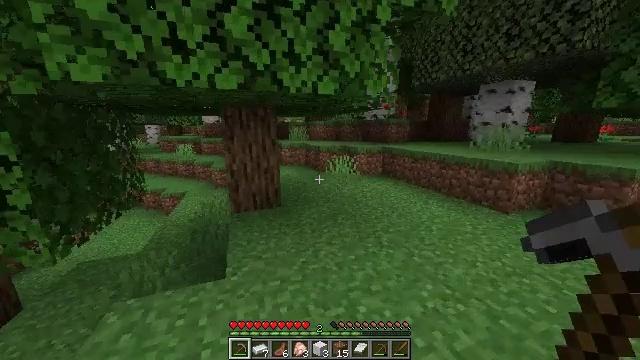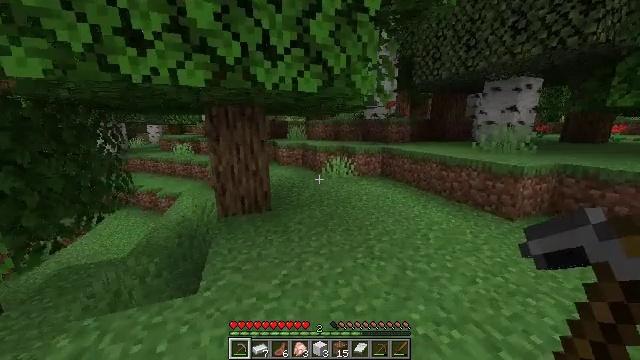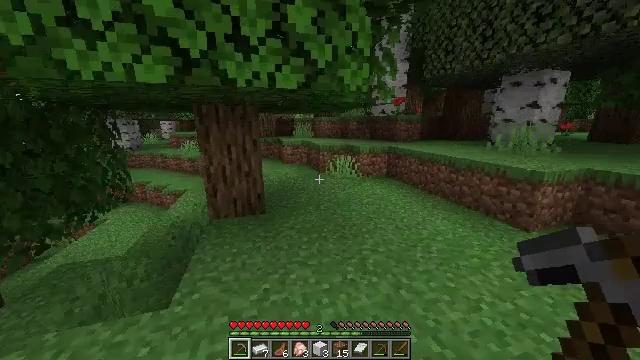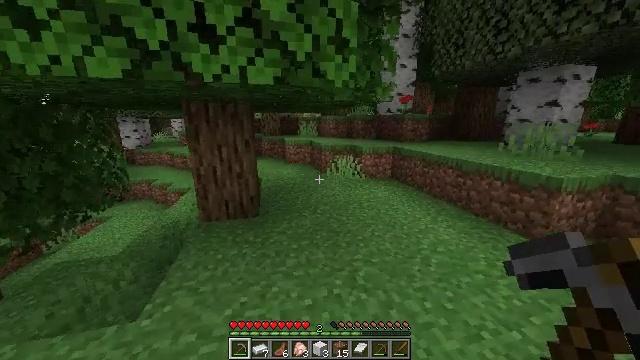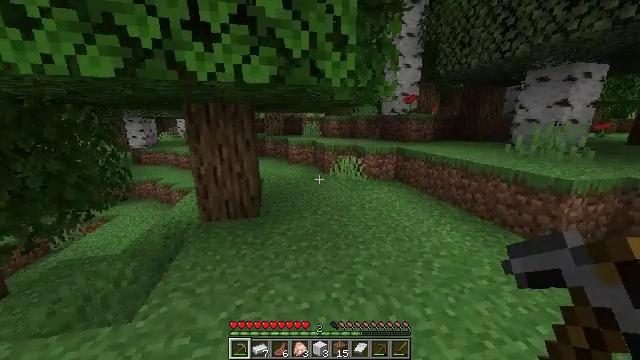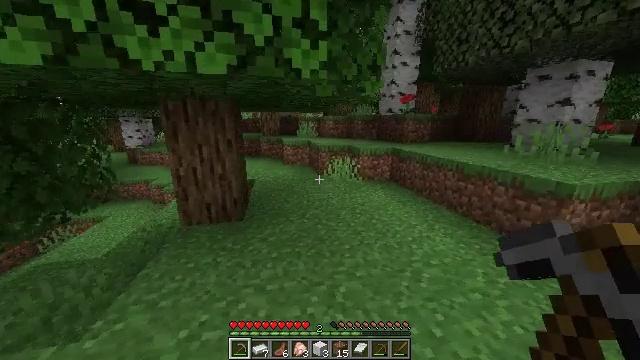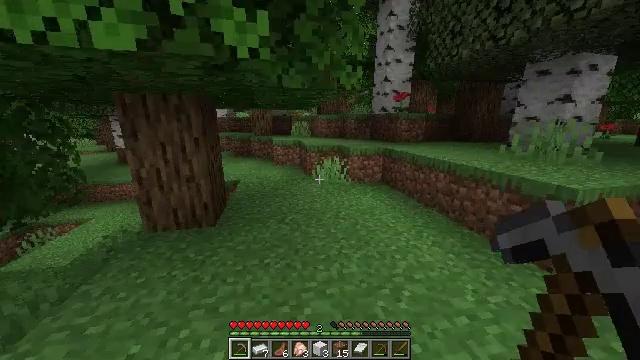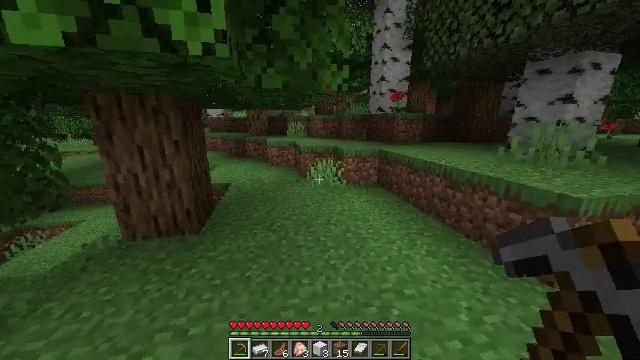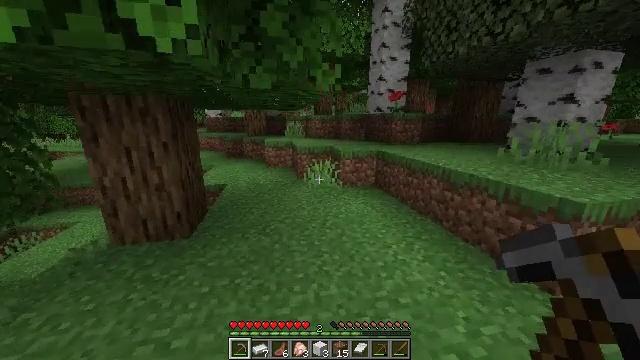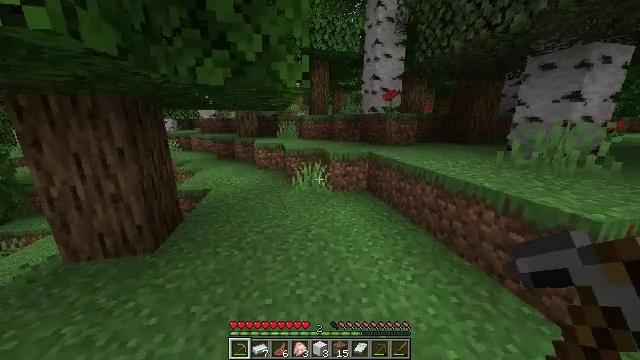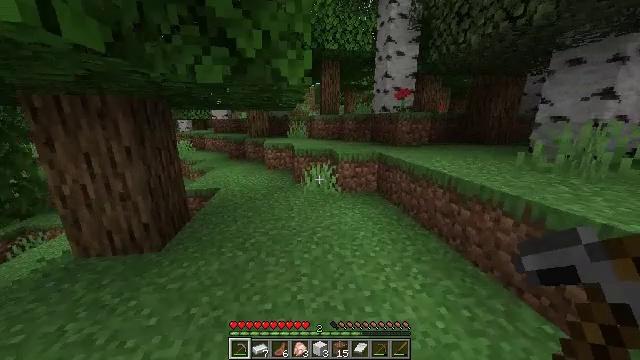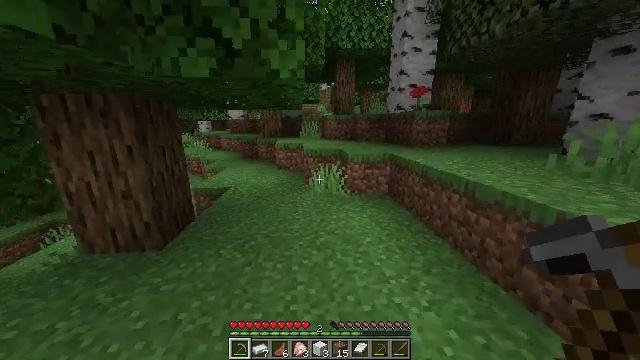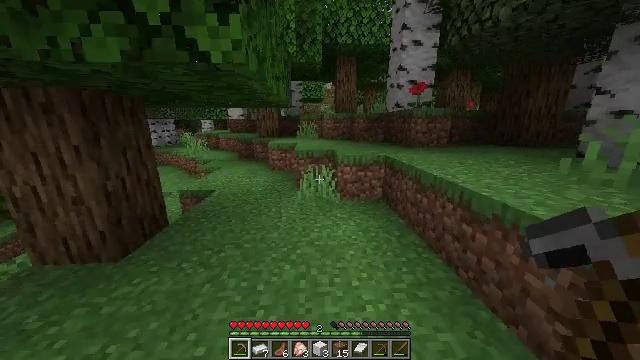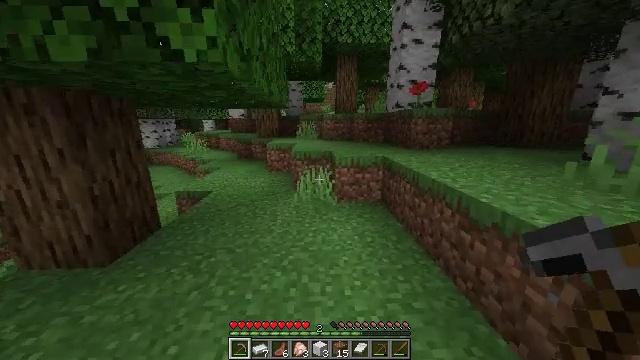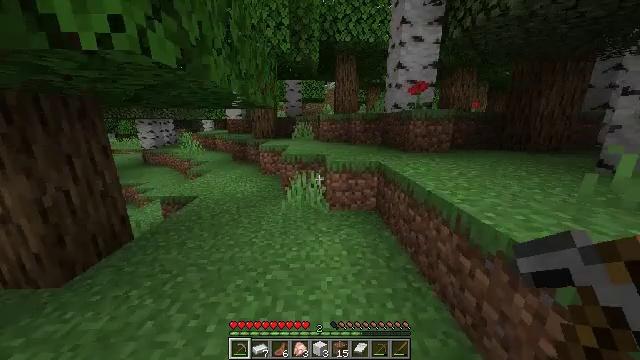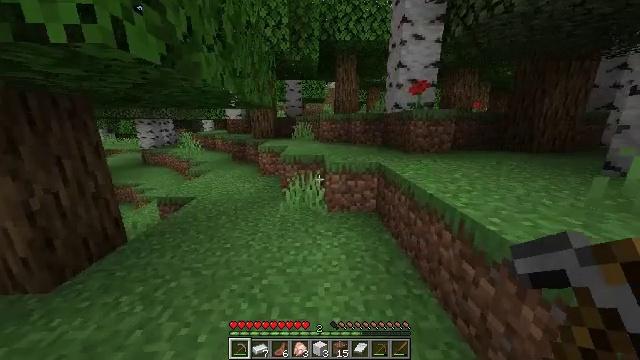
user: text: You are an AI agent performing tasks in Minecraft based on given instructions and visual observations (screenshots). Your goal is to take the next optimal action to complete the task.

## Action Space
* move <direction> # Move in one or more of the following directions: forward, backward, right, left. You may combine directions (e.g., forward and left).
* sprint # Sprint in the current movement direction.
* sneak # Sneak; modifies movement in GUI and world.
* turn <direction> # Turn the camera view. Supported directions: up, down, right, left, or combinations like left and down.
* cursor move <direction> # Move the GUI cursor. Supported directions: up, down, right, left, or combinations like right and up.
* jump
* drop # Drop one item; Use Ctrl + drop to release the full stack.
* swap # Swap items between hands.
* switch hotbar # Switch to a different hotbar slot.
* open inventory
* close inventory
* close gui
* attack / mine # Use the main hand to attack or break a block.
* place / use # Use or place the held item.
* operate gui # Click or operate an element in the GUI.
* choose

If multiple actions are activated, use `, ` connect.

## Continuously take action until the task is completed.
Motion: motion action
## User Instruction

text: Mine a chest to move it.
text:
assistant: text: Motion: move forward and move right
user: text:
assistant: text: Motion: move forward and move right, turn left
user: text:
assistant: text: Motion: move forward and move right, turn left
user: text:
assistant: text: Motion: move forward and move right, turn left
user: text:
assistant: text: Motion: move forward and move right
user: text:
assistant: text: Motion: move forward and move right
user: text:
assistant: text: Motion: move forward and move right
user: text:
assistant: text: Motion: move forward and move right
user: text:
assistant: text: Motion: move forward and move right
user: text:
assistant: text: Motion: move forward and move right, turn left
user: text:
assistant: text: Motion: move forward and move right, turn left
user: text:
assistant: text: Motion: move forward and move right, turn left
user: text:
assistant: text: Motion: move forward and move right
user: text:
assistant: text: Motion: move forward
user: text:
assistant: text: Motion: move forward
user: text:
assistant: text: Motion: move forward
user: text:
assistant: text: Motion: move forward
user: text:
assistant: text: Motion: move forward
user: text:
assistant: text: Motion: move forward
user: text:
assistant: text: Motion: move forward
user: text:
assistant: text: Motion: move forward
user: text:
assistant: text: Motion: move forward
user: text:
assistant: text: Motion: move forward
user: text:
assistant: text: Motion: move forward, jump
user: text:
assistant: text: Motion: move forward, jump
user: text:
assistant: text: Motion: move forward, jump
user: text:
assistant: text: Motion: move forward, jump
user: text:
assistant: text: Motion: move forward
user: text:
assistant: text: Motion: move forward
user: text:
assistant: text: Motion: move forward